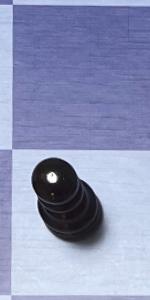
Label: Pawn_Black